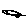
Label: zigzag